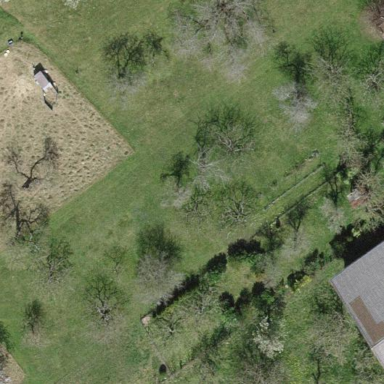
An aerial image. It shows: Orchard.